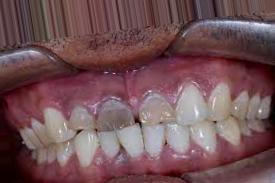
Condition: Tooth Discoloration